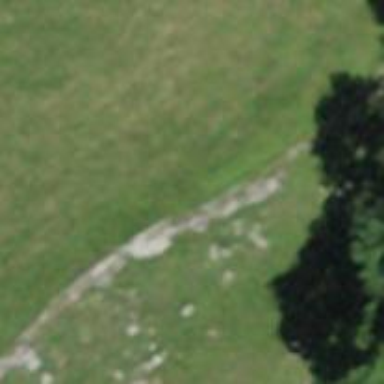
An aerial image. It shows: Dry stone wall barrier.